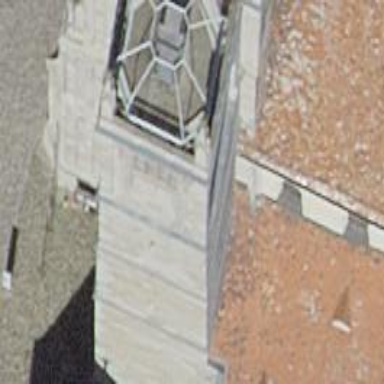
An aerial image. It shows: Pyramidal bell tower with light gray roof and light gray building part.